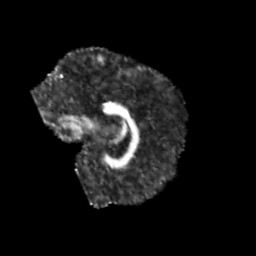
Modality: FA
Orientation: sagittal
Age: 11
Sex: male
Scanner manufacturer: siemens
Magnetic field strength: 3 T
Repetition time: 3.8 s
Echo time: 0.07 s